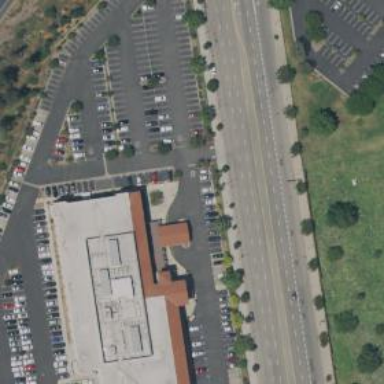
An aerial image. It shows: Clinic building providing healthcare services.